Question: I am making a page/site, I really start with my dreamweaver, pure HTML, and CSS. I want to make a image preview like blogger's.
It's like when you click the image on blogger, it brings you to bigger image with transparent background, and there's slide below it. And there's close button on the right corner.

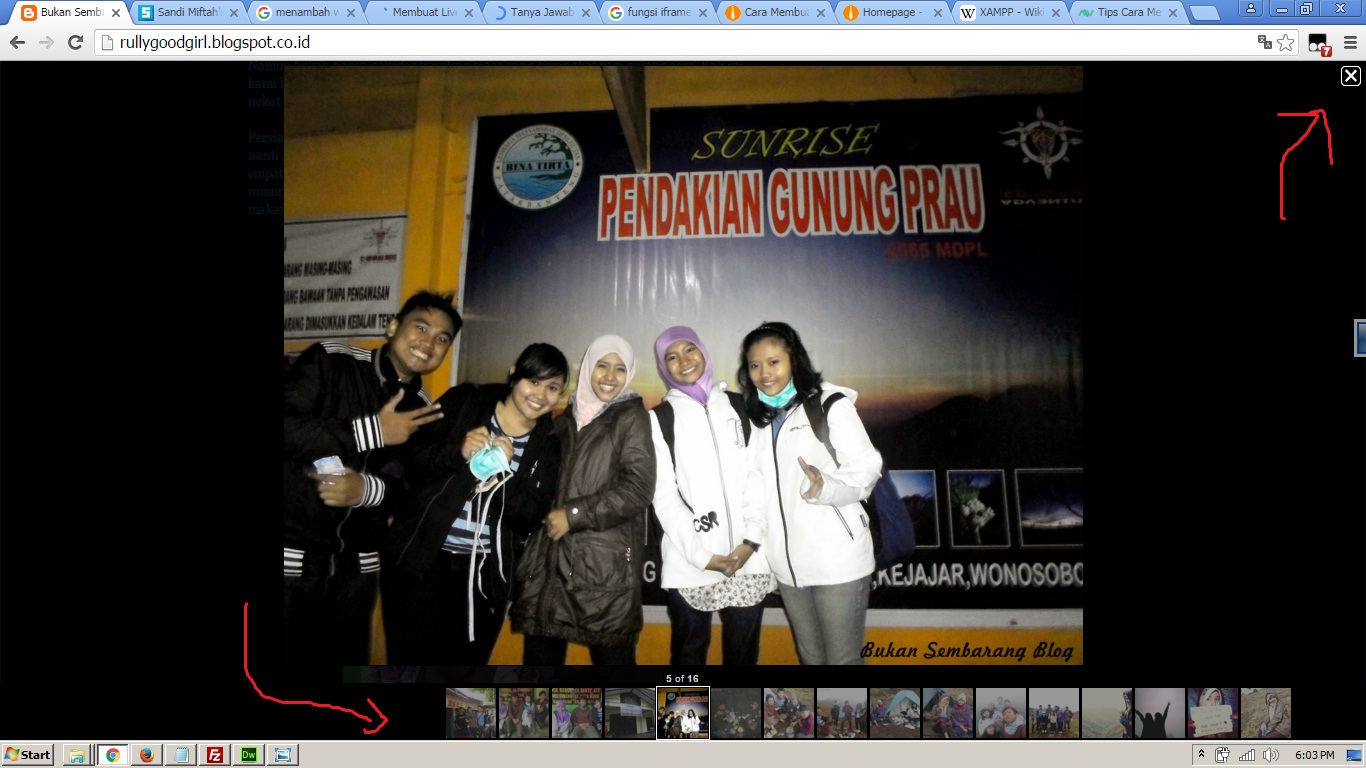
Answer: This can be done with HTML+Javascript+CSS. You can use some jQuery plugin (jQuery is a JS framework) that is widely used. First link in google for "jquery slideshow" - <URL>